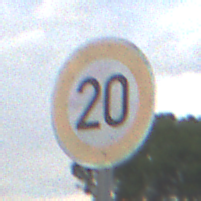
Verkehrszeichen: Geschwindigkeit20
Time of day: MorningAfternoon
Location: Outdoor (RoadRail)
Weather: PartlyCloudy
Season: NotSpecified
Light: Natural